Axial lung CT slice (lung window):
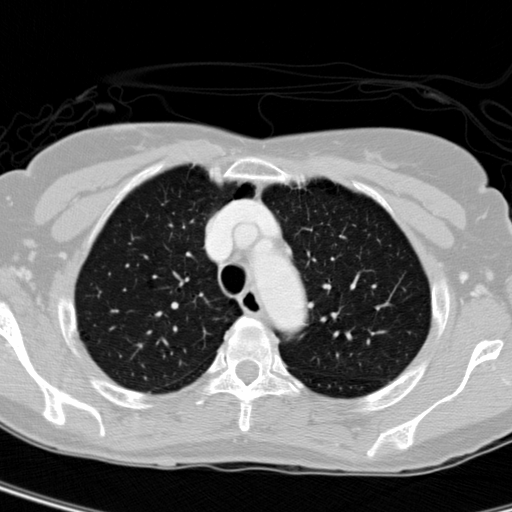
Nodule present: no